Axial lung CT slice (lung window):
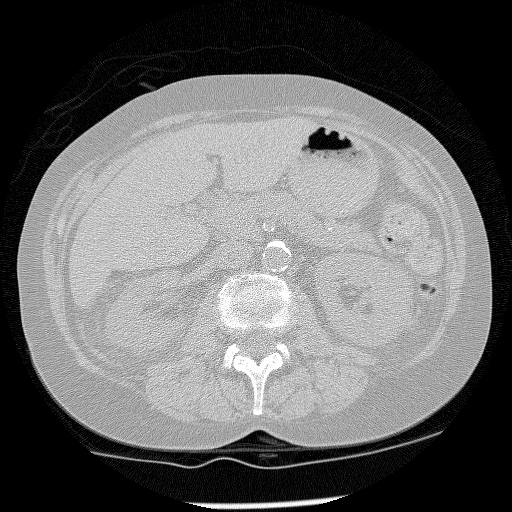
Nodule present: no